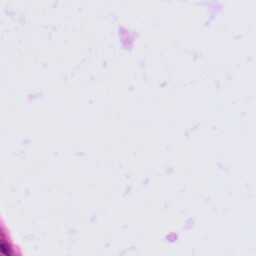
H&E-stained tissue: Tonsil